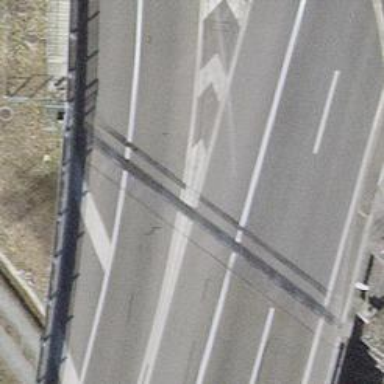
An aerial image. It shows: Motorway link bridge.